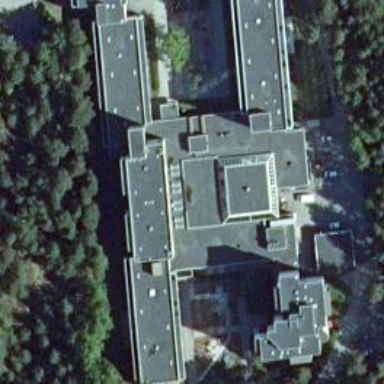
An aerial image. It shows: Retirement home building.